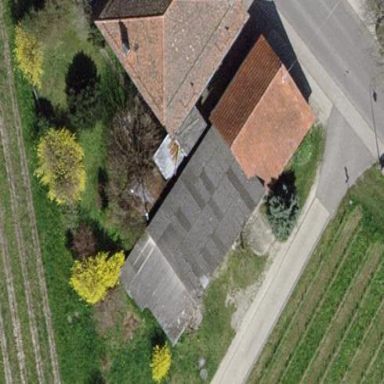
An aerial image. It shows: Simple house.